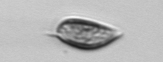
Label: Prorocentrum_triestinum